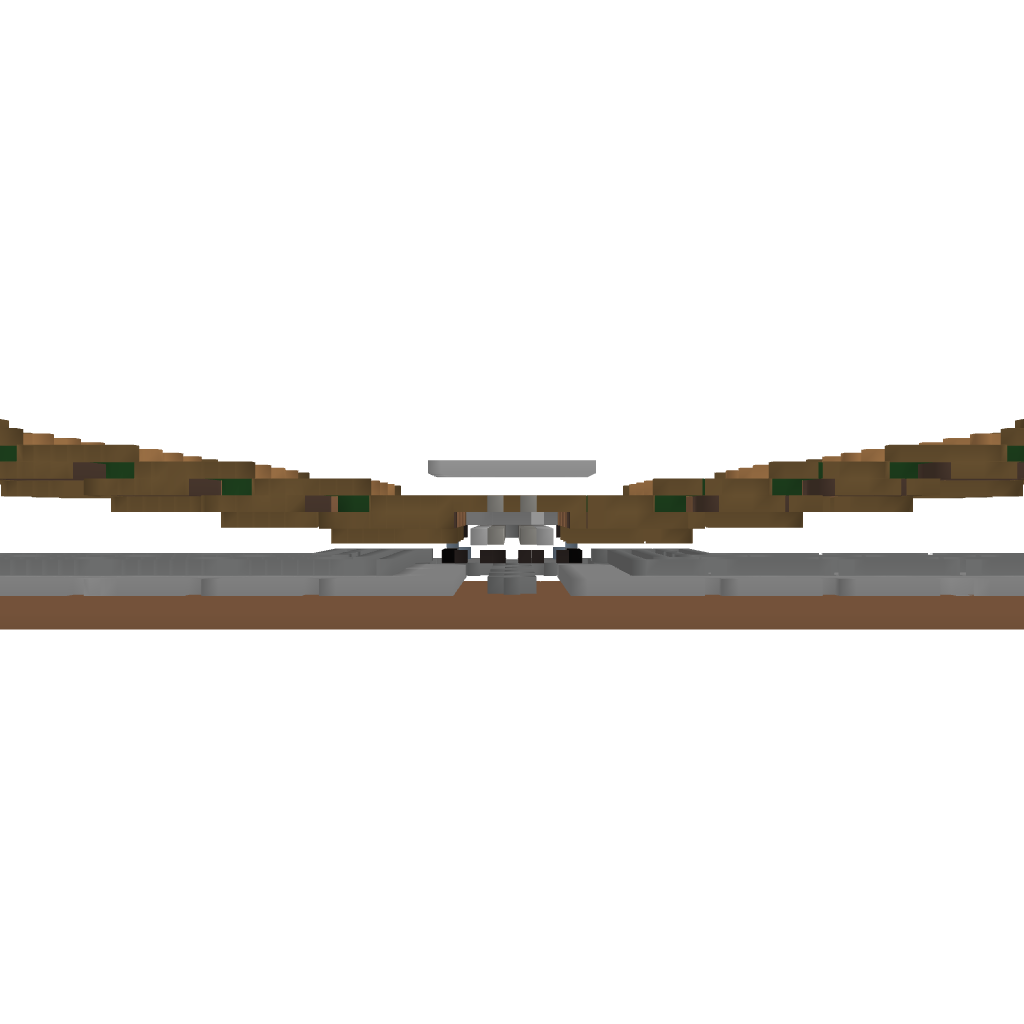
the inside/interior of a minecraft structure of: AutoFarm